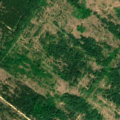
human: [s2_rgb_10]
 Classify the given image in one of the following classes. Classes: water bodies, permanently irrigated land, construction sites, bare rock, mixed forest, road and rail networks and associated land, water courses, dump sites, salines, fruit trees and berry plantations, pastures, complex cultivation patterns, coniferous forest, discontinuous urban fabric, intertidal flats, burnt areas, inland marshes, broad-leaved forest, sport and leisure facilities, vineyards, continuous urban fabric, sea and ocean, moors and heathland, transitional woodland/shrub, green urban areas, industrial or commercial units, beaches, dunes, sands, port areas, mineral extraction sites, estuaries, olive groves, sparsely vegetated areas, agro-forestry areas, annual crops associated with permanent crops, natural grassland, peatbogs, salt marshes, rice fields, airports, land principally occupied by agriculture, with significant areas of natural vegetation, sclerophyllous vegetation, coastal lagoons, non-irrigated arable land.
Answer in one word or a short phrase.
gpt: coniferous forest, natural grassland, transitional woodland/shrub